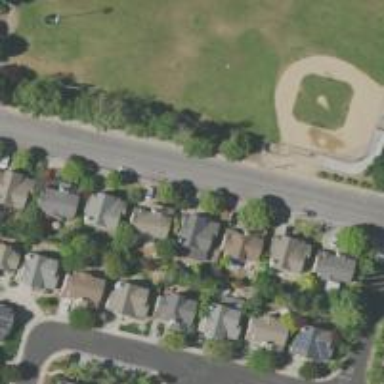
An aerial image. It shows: Baseball pitch for leisure and sports activities.